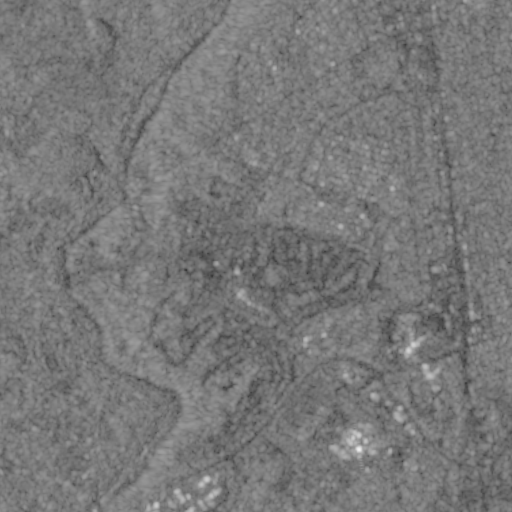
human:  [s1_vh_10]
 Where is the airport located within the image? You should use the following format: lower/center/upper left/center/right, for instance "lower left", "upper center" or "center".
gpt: The airport is located in the lower right of the image.
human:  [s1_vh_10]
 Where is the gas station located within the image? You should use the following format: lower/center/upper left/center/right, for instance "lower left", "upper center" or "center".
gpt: The gas station is located in the right of the image.
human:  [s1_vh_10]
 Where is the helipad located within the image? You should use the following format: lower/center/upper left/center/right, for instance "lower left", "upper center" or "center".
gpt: The helipad is located in the lower right of the image.
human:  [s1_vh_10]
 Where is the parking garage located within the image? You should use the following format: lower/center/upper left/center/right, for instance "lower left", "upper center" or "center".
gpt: The parking garage is located in the lower right of the image.
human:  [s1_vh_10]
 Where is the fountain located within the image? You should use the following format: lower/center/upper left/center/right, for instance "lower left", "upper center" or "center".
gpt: The fountain is located in the lower center of the image.
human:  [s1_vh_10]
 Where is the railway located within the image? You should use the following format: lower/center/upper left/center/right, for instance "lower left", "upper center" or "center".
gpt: The railway is located in the upper left of the image.
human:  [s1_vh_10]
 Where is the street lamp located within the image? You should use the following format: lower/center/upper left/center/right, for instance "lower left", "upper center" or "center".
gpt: The street lamp is located in the center right of the image.
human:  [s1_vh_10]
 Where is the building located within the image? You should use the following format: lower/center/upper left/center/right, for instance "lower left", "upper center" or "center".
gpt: There is no building in the image.

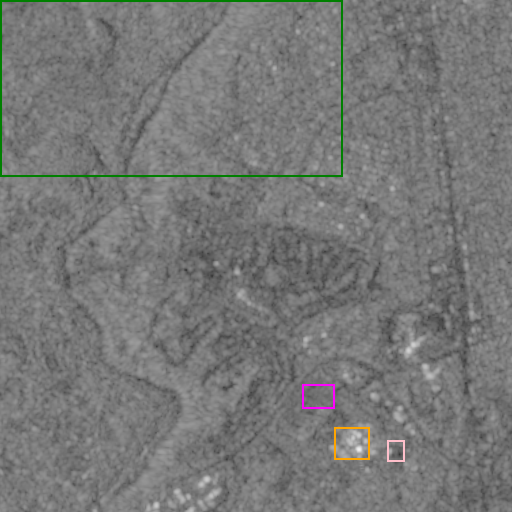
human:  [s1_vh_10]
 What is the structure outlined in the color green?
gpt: The structure outlined in green is a park.
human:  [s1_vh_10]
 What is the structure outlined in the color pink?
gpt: The structure outlined in pink is a parking garage.
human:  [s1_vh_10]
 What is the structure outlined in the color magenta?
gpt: The structure outlined in magenta is a parking lot.
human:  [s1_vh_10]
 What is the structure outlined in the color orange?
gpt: The structure outlined in orange is a building.
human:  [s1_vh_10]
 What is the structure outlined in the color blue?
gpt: There is no blue outline.